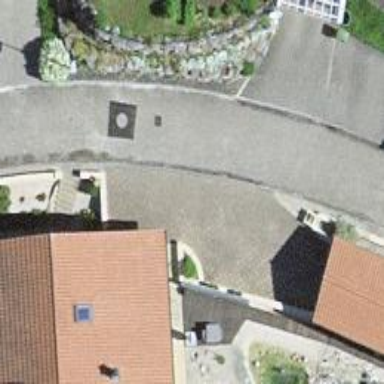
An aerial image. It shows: Residential building.